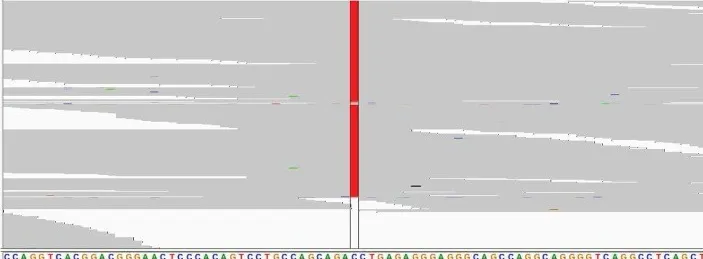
Biallelic MUTYH mutation and likely pathogenic deletion in MSH2. (A) Integrative Genomics Viewer images of next generation sequencing data of homozygous c.1187G>A (p. Gly396Asp) sequence variant with reference MUTYH nucleotide and amino acid nomenclature indicated.
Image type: chart (chart)